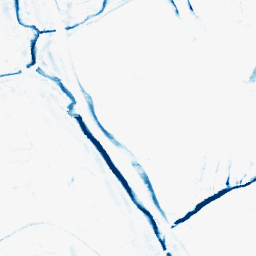
Category: morphological
Decomposition family: morphological_rect
Decomposition parameters: operation: closing
width: 10
height: 5
Upsampling method: quartic
Upsampling parameters: scale: 8
Upsampling scale: 8